Question: I wanna make data grouping like this picture:
<URL>
There is a code like 'RowHeaderStyle' in WPF Silverlight but I don't get it in desktop datagrid.
'''
<dg:DataGrid x:Name="dg">
<dg:DataGrid.RowGroupHeaderStyles>
<Style... />
</dg:DataGrid.RowGroupHeaderStyles>
</dg:DataGrid>
'''
It uses silverlight application. I'm still don't know how to do this in desktop datagrid using WPF.
Any resources or way to create this? Help please..
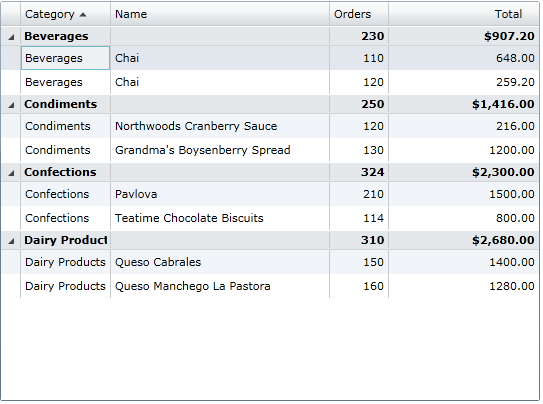
Answer: I sugget you use 'Extended WPF Toolkit™️ Community Edition' which is an opensource has 'DataGrid' similar to your description <URL> download it.
<URL> has the sample code for DataGrid
<URL> here is the live example. download and see.